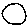
Label: circle